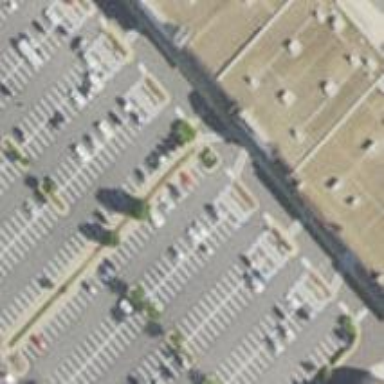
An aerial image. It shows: Parking space.